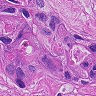
Metastatic tissue present: yes